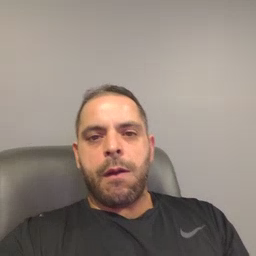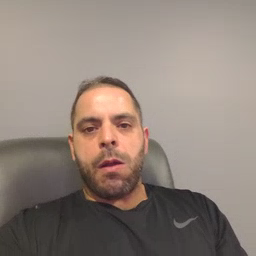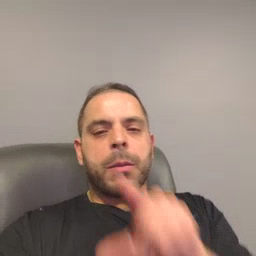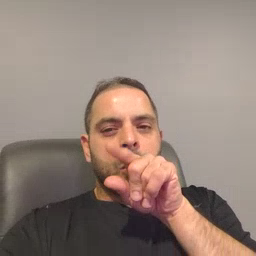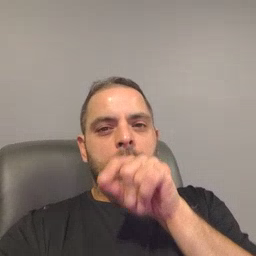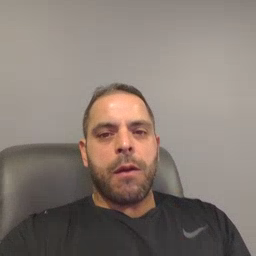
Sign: bird